Field crop: maize
Growth stage: 2
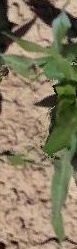
Species: maize